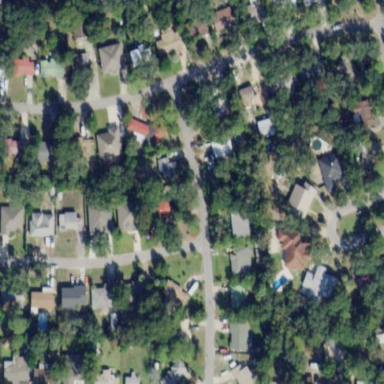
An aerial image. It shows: Residential area consisting of single-family homes.